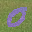
Label: 0